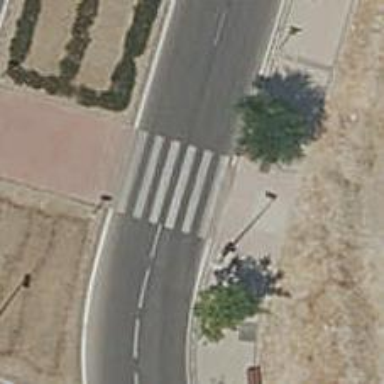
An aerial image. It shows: Zebra crossing on the road.